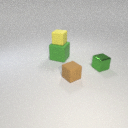
small yellow rubber cube above large green rubber cube